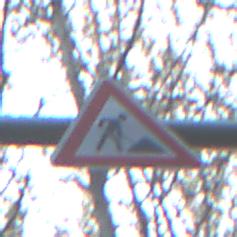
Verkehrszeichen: Arbeitsstelle
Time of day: SunriseSunset
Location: Outdoor (Nature)
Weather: Clear
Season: Winter
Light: Natural